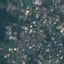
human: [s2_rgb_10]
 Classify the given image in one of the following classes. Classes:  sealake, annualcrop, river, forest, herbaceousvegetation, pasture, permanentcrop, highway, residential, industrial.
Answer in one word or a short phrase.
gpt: Residential